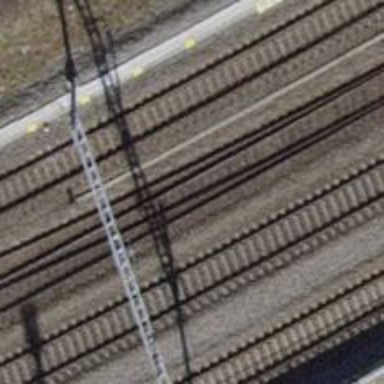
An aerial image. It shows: Single-track railway siding with electrified contact lines.